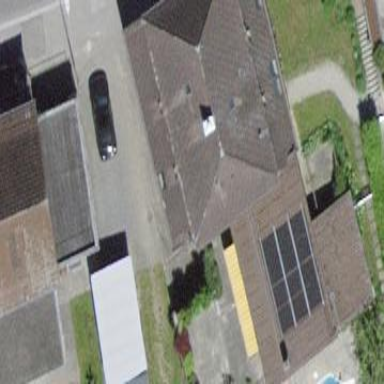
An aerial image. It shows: Residential building.